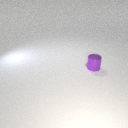
small purple metal cylinder